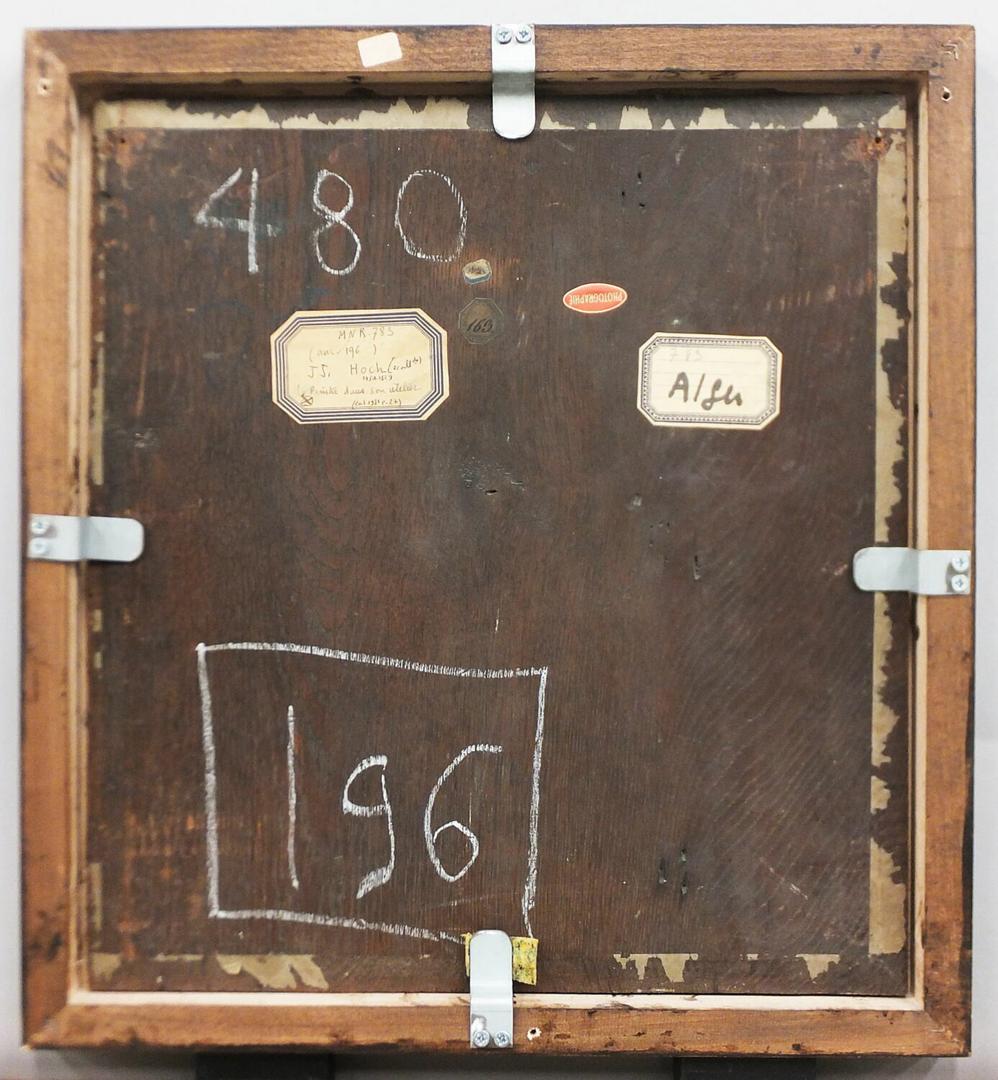
Titel: Portrait de l'artiste dans son atelier
Künstler: Johann Jakob Hoch
Standort: Paris
Institution: Musée du Louvre MNR
Schlagwörter: braun, kreide, weiss, rot, rahmen, schrift, rahmung, red, white, zahlen, brown, halterung, buchstaben, tinte, löcher, frame, writing, nummer, schrauben, letters, ink, dokumentation, aufkleber, chalk, stamp, alphabet, schraube, klebeband, gebrauchsspuren, holzmaßerung, etikette, numbers, 196, hole, tape, documentation, label, zahlne, framing, proof, mounting, sticker, screws, 169, provenienz, abnutzungen, provenance, wood dimension, traces of use, nachweis, 480